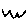
Label: zigzag